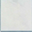
Piece: xx